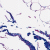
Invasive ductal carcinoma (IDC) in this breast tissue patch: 0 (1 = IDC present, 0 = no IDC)